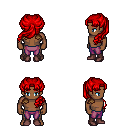
a pixel art fantasy rpg character, male body template, human, dark skin, leather shoulder armor, magenta pants, red princess hairstyle, maroon shoes, four views (front, back, left, right), 2x2 character sprite sheet, small pixel art, hard edges, no anti-aliasing